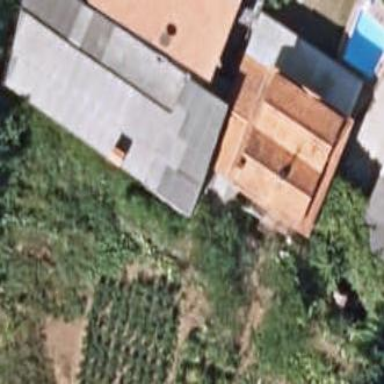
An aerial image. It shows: Shed building.